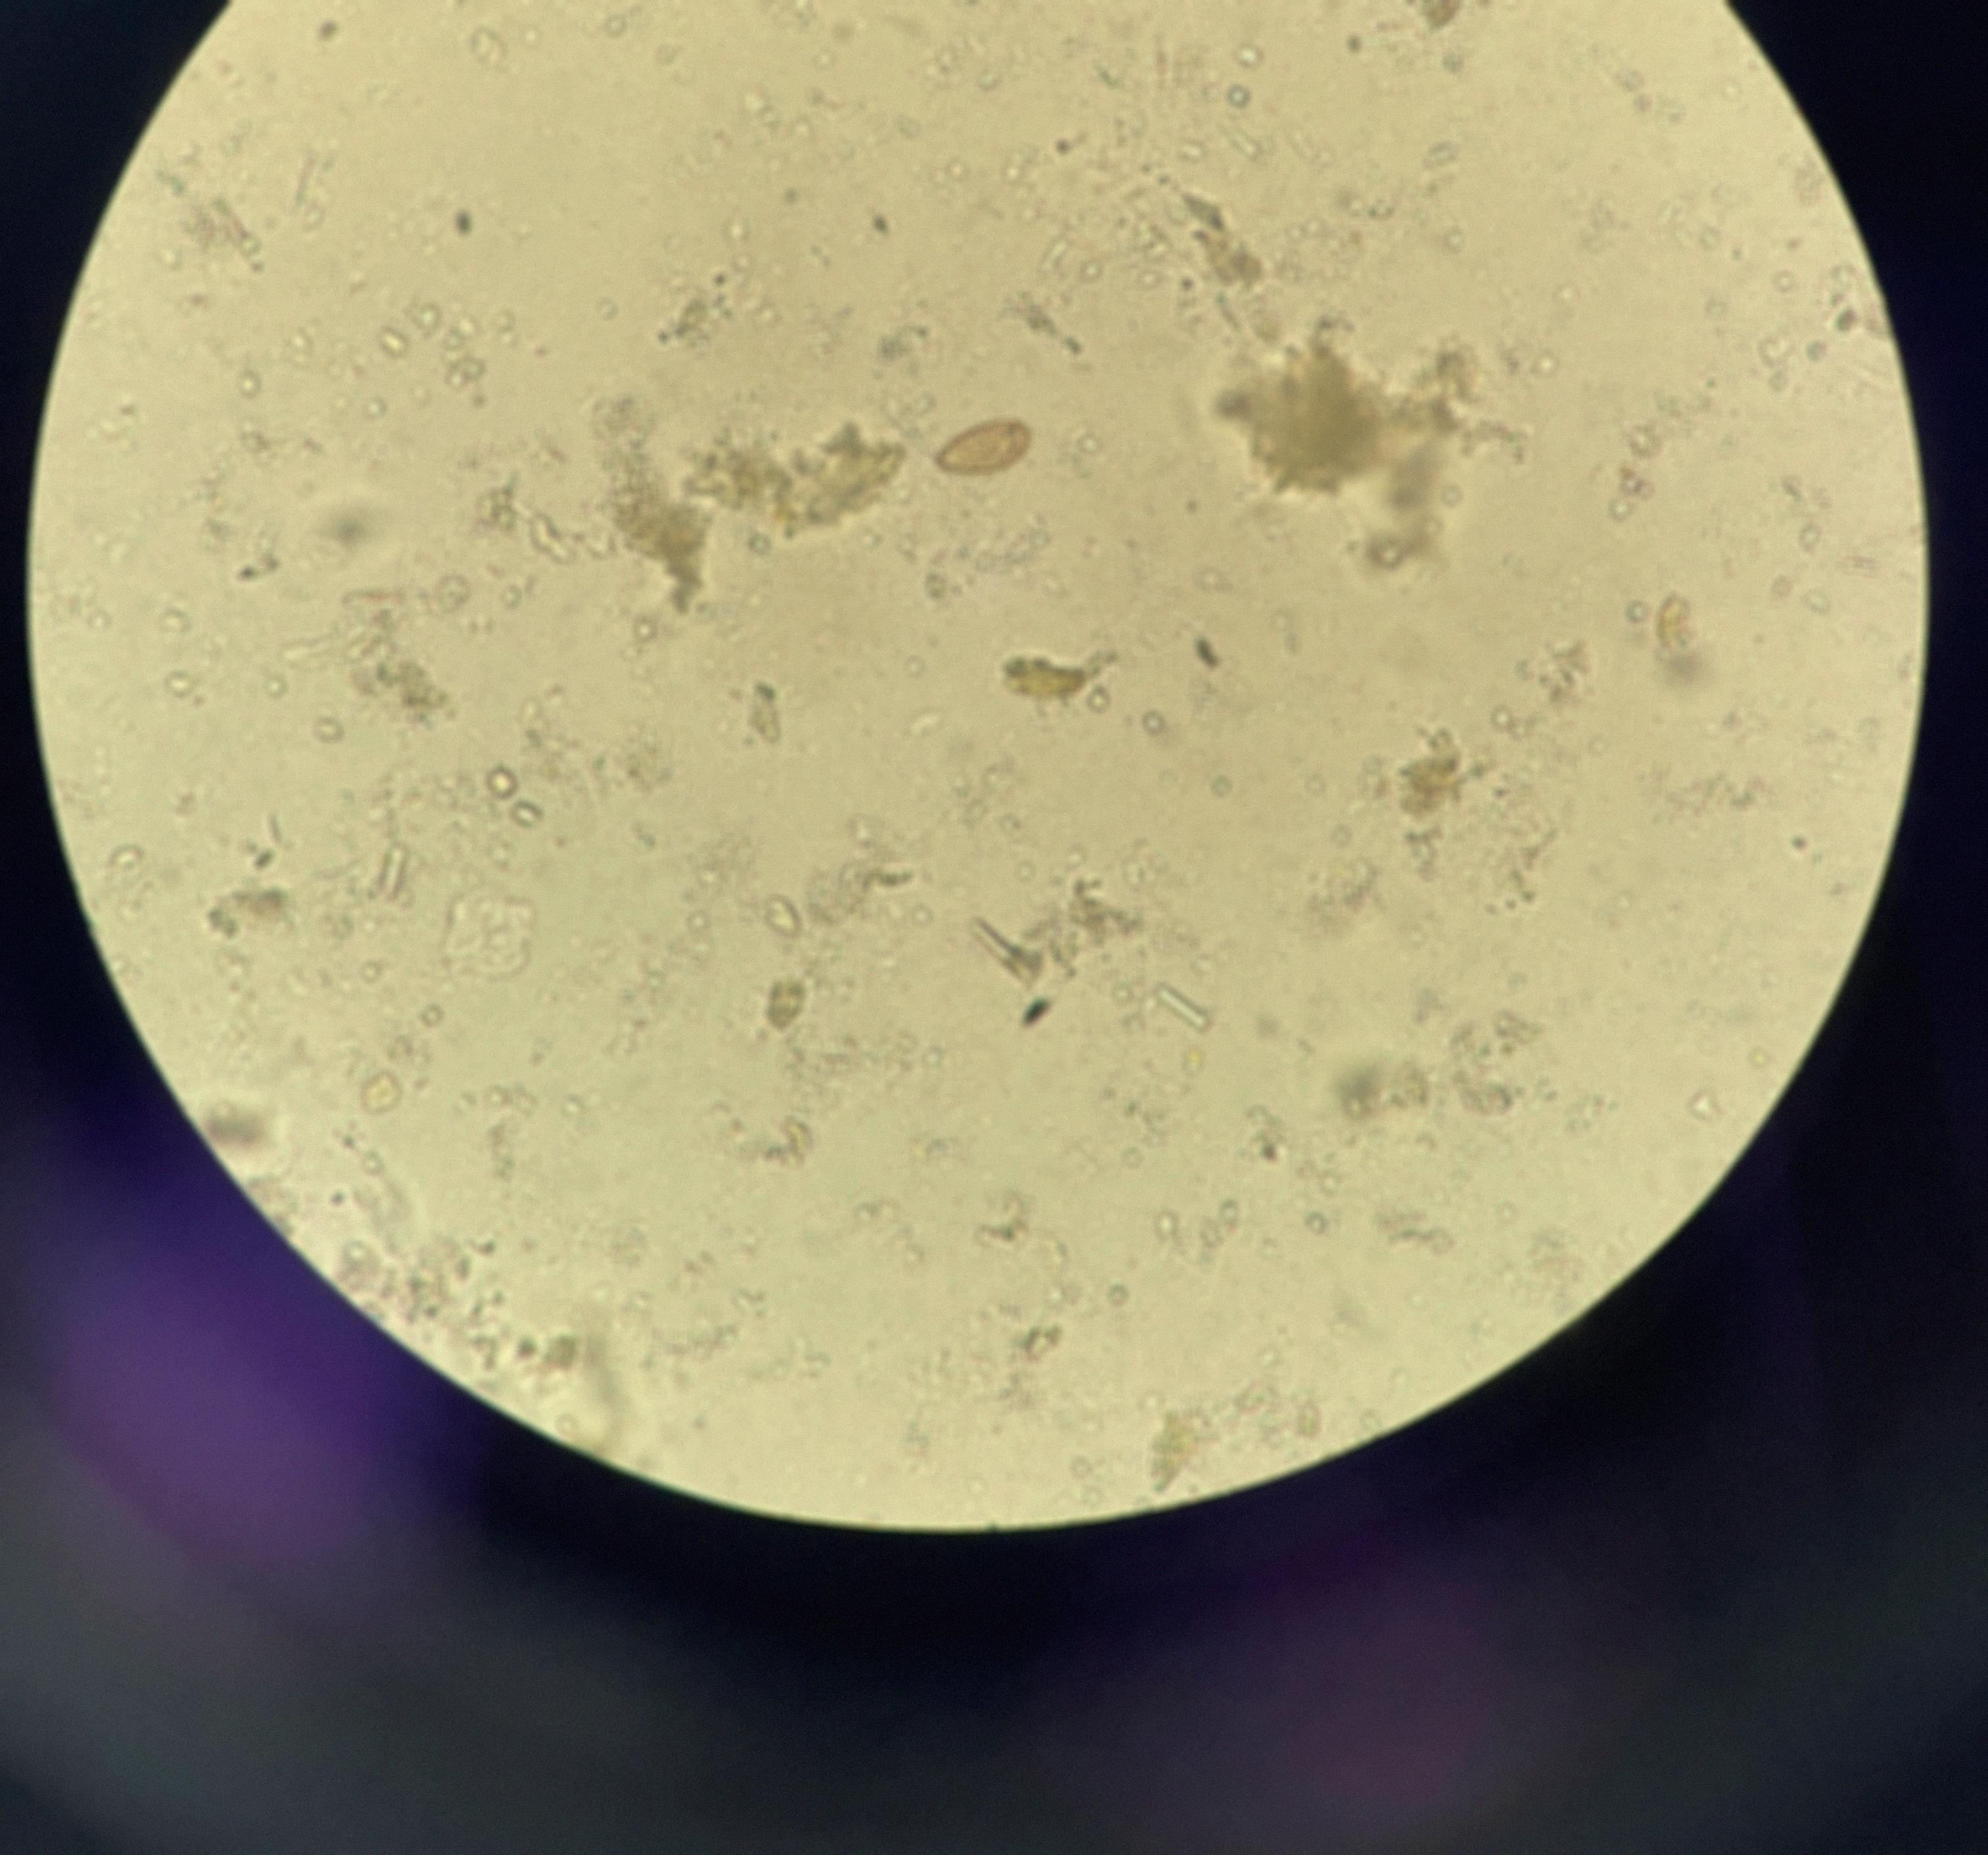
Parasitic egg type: Opisthorchis viverrine